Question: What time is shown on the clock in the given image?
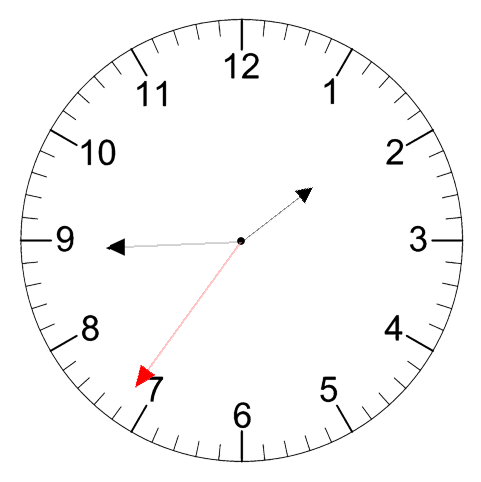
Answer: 01:44:36